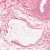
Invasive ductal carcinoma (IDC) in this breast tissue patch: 0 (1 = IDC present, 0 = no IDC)